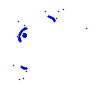
Particle: electron